Interaction volume radius: 5 \u00c5
Interaction volume height: 10 \u00c5
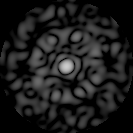
Disorder parameter: 0.9025